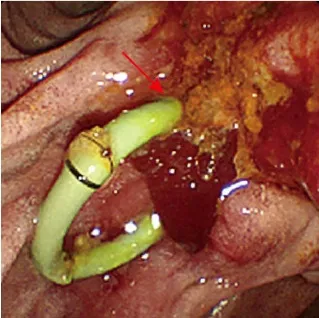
(B) Duodenoscope revealing reduction of the lesions.
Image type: radiology (ct)